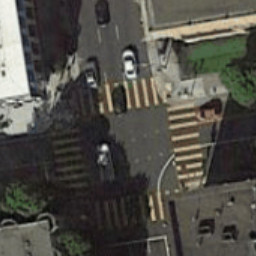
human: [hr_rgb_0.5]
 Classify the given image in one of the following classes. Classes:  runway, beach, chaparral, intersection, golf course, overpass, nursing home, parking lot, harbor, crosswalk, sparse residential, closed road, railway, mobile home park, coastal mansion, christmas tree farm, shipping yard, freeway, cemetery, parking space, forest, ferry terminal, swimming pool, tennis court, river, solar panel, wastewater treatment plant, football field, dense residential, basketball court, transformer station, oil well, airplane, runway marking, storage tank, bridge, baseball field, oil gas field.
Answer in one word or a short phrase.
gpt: crosswalk